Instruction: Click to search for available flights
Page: home
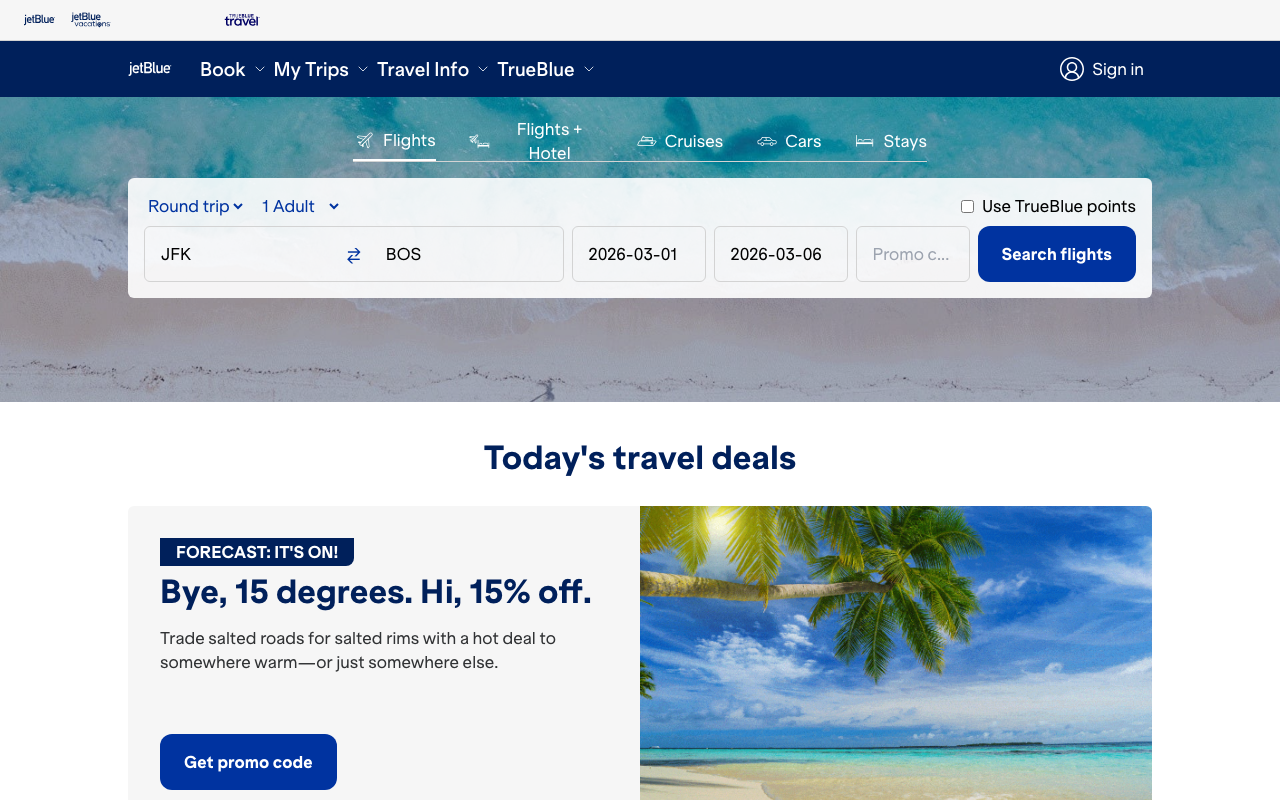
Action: click